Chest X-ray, PA view. Patient: 64 years old, sex F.
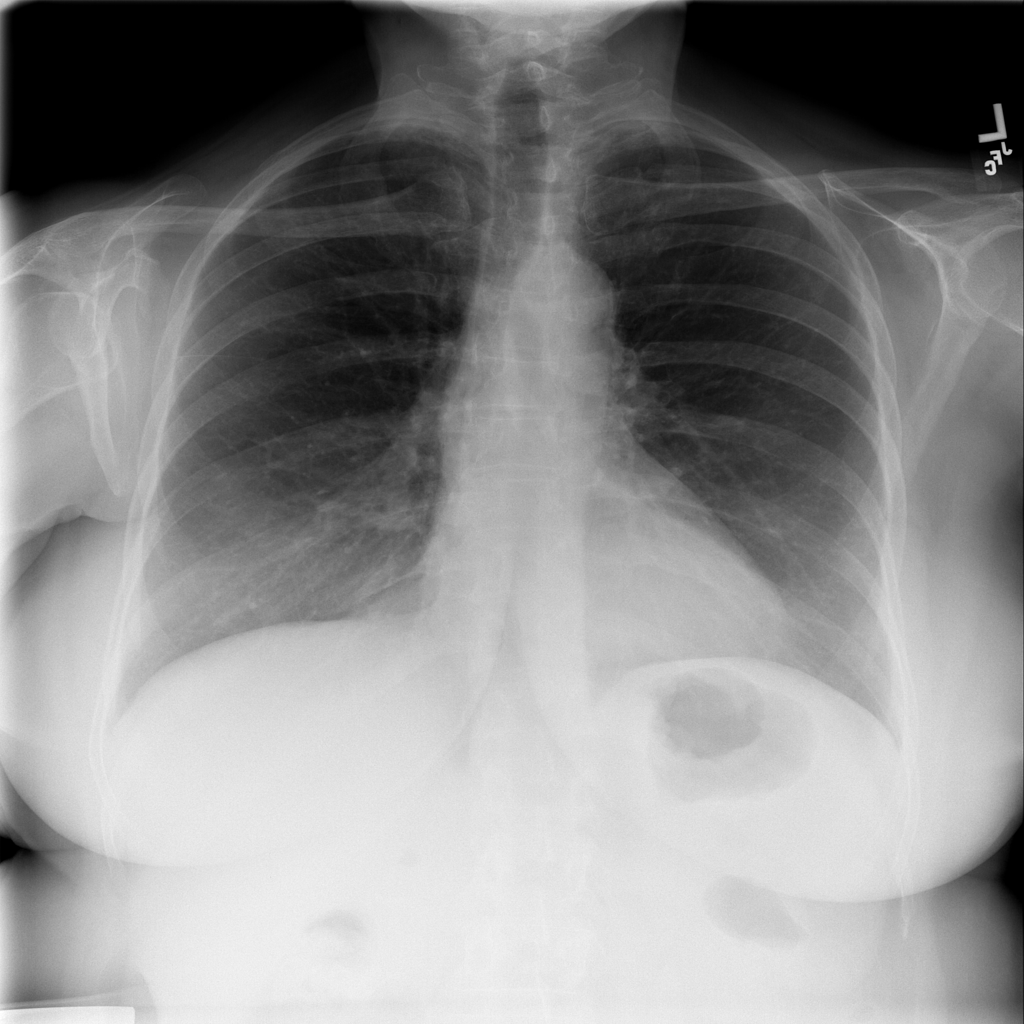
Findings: No Finding